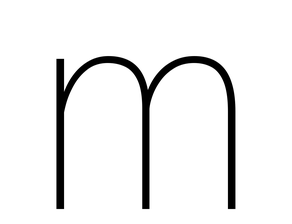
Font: Roboto_Condensed_Thin